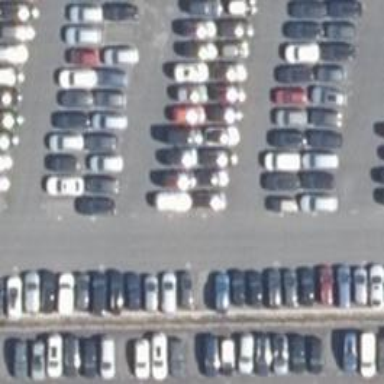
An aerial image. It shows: Road serving as parking aisle.